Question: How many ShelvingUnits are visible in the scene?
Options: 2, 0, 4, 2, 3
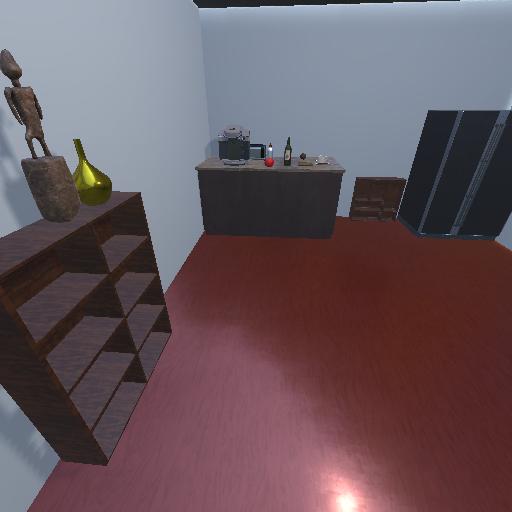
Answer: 2